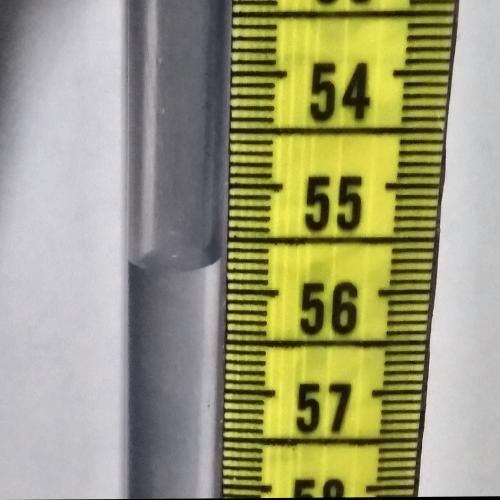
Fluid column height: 55.7 cm